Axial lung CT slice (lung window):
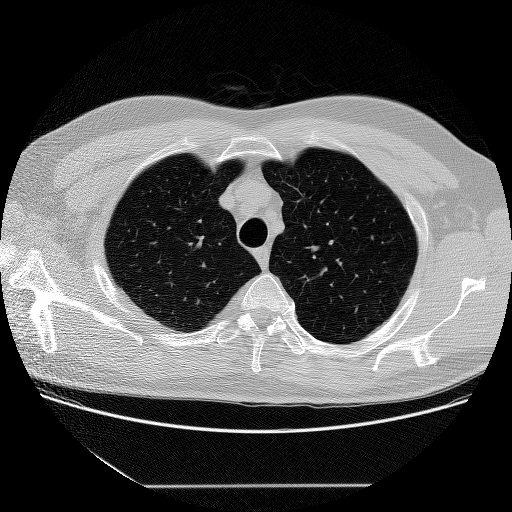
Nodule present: no